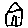
Label: house